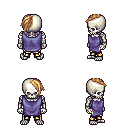
a pixel art fantasy rpg character, male body template, skeleton, chain tabard jacket, gold greaves, light blonde long mohawk hairstyle, four views (front, back, left, right), 2x2 character sprite sheet, small pixel art, hard edges, no anti-aliasing